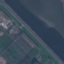
Land use / land cover: River